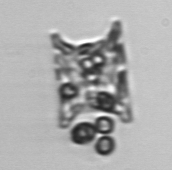
Label: Eucampia